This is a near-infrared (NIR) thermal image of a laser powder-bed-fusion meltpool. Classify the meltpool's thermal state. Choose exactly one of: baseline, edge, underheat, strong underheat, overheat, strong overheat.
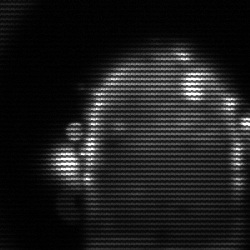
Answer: baseline